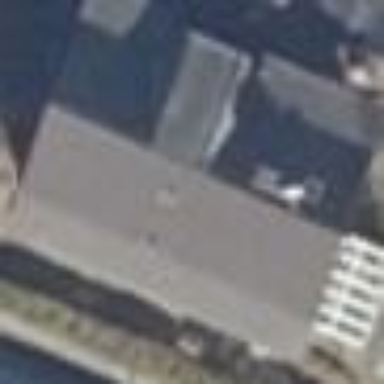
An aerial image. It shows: Detached building.